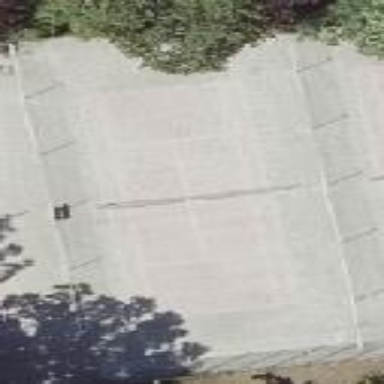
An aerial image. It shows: Tartan tennis court in leisure land pitch.